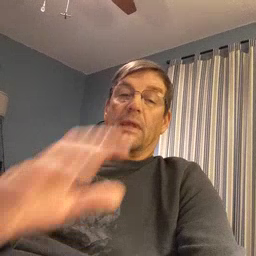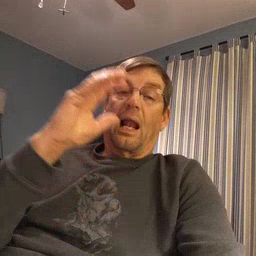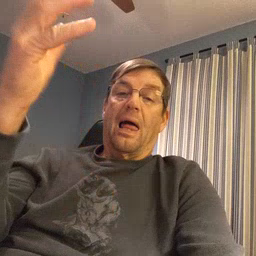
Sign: cloud